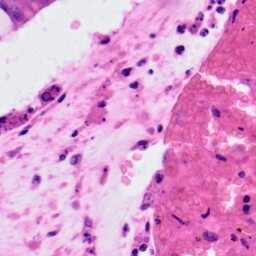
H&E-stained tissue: Colon